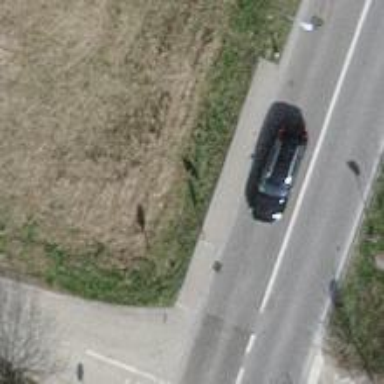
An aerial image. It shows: Bus stop along the road.